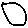
Label: moon